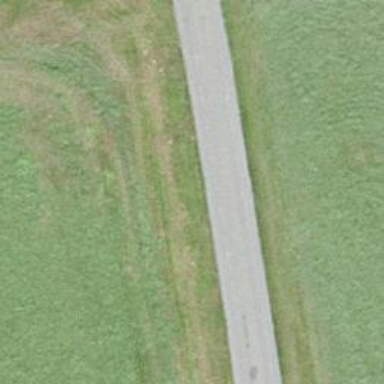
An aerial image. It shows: Well-maintained track road with grade 1 tracktype.